Question: I create a grid in C# MVC 3. and place a delete button in every rows in the grid.
Please see my image below.

Delete button code.
'''
<td>
<button id="removefromcart" type="button" name="removefromcart"
class="remove-cartitem" value="@(item.Id)"> </button></td>
'''
Script :
'''
<script type="text/javascript">
$(document).ready(function () {
$('[name="removefromcart"]').click(function () {
alert('clicked');
});
})
'''
I try to alert the value of the clicked button.
Please help
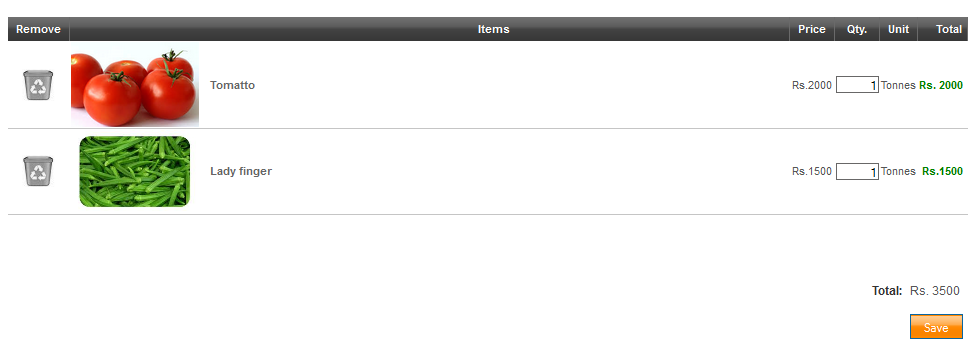
Answer: use 'class' 'attribute' of dom element
'''
<script type="text/javascript">
$(document).ready(function () {
$('.remove-cartitem').click(function () {
alert($(this).val());
});
});
</script>
'''